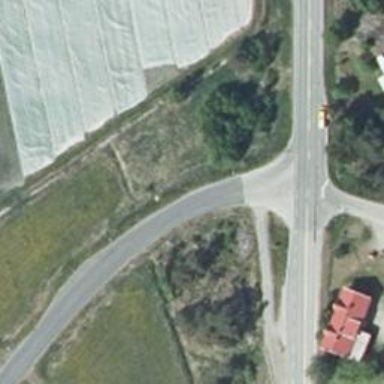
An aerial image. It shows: Road with "give way" sign.